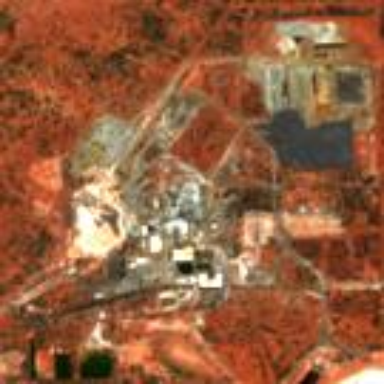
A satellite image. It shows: Industrial area used for mining.